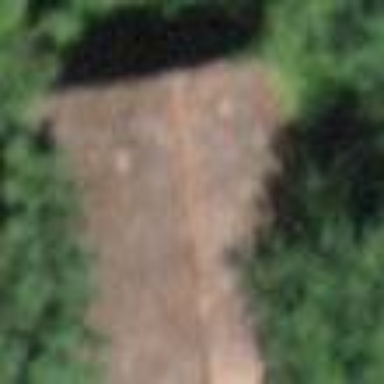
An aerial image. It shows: Barn.